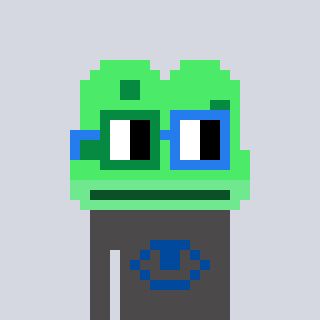
a pixel art character with square green and blue glasses, a frog-shaped head and a grayscale-colored body on a cool background